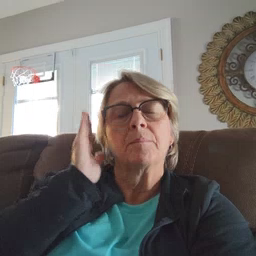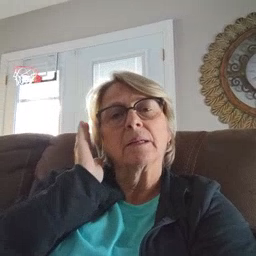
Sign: bed